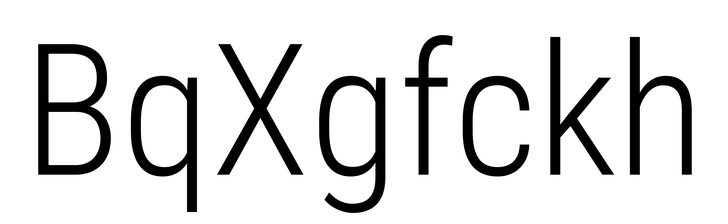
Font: Roboto_Condensed_Light